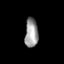
Tissue: skin
Cell type: Others
Senescence score: 0.7439
Nuclear area (px): 373
Mean DAPI intensity: 155.903